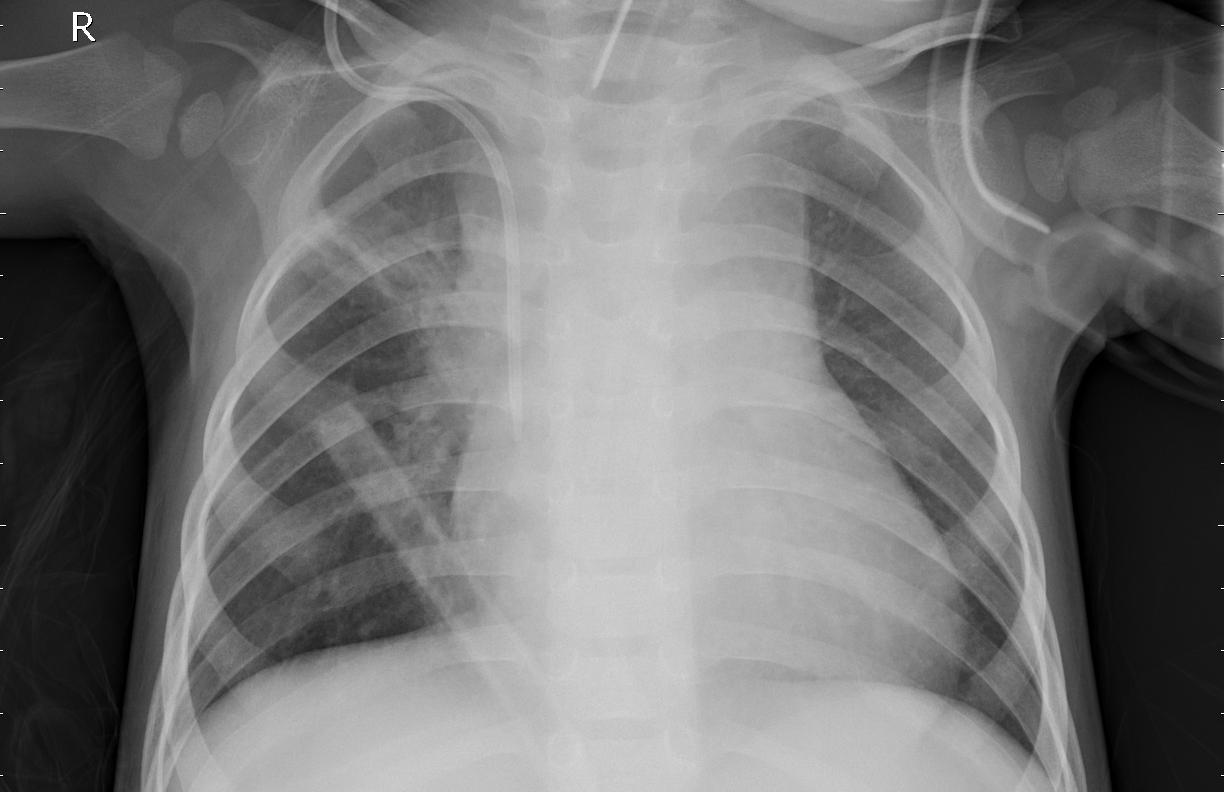
Diagnosis: PNEUMONIA